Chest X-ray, PA view. Patient: 70 years old, sex M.
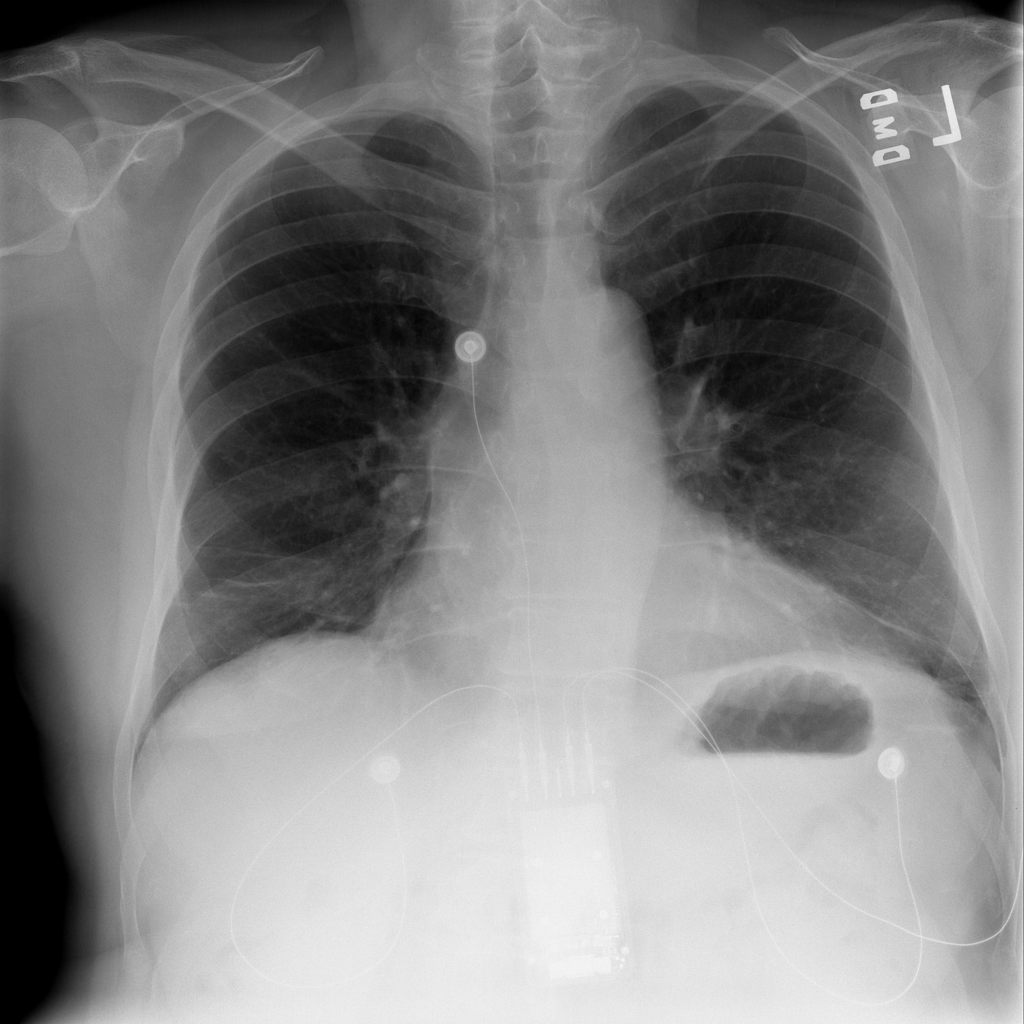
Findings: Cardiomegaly